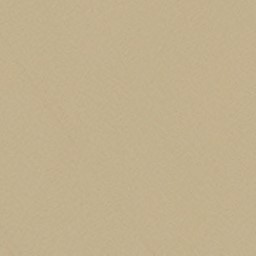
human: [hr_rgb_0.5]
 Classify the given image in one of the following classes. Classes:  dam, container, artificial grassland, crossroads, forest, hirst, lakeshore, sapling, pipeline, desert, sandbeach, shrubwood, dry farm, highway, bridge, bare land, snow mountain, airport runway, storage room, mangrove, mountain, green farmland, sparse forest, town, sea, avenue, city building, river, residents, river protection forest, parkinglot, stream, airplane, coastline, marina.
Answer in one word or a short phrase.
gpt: desert